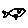
Label: fish